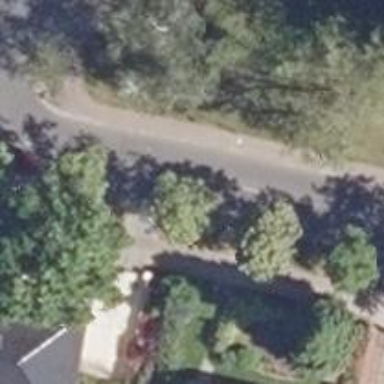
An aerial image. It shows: Tertiary road with asphalt surface. The road has separate sidewalks on both sides and parallel parking lane on the left.